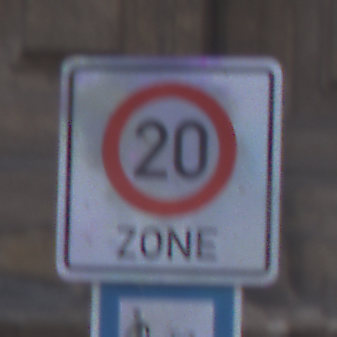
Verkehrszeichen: BeginnZone20
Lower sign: SackgasseRadverkehrFussgaengerDurchlaessig
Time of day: SunriseSunset
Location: Outdoor (Urban)
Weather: PartlyCloudy
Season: NotSpecified
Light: Natural